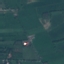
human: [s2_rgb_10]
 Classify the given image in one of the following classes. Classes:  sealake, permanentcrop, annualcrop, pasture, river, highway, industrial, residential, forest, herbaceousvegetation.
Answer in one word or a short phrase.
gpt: Pasture